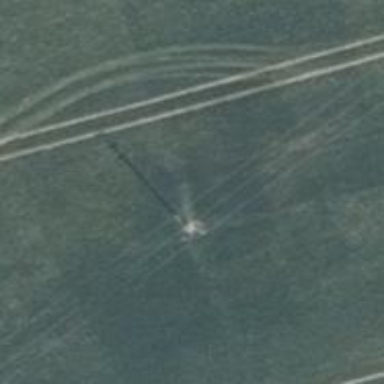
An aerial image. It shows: Power pole.